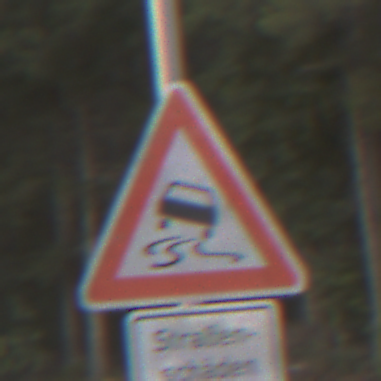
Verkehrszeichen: SchleuderOderRutschgefahr
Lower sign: HinweiseAufGefahrenDurchVerbaleAngabe3
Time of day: SunriseSunset
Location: Outdoor (Nature)
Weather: Clear
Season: NotSpecified
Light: Natural